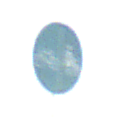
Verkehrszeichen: GetrennterRadUndGehwegRadwegLinks
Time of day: SunriseSunset
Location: Outdoor (Nature)
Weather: Clear
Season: NotSpecified
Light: Natural